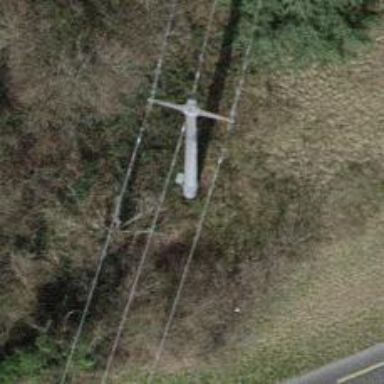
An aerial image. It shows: Concrete power pole.